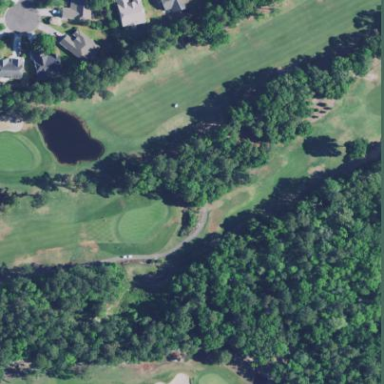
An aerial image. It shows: Grassy area designated as golf fairway.